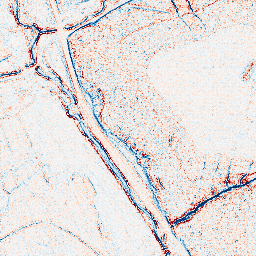
Category: edge_preserving
Decomposition family: anisotropic_diffusion
Decomposition parameters: iterations: 5
kappa: 50
gamma: 0.05
Upsampling method: sinc_hamming
Upsampling parameters: scale: 8
kernel_size: 16
Upsampling scale: 8